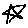
Label: star